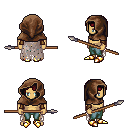
a pixel art fantasy rpg character, male body template, human, tanned skin, gray tattered cape, teal pants, brunette pageboy hairstyle, cloth hood, leather bracers, gold boots, spear, four views (front, back, left, right), 2x2 character sprite sheet, small pixel art, hard edges, no anti-aliasing